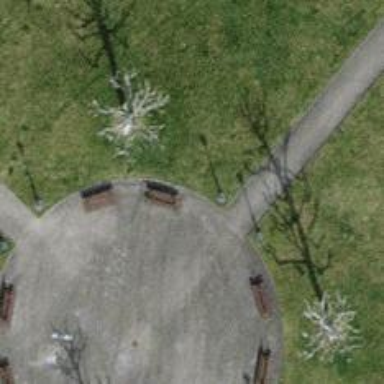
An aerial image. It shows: Bench.